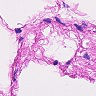
Metastatic tissue present: no